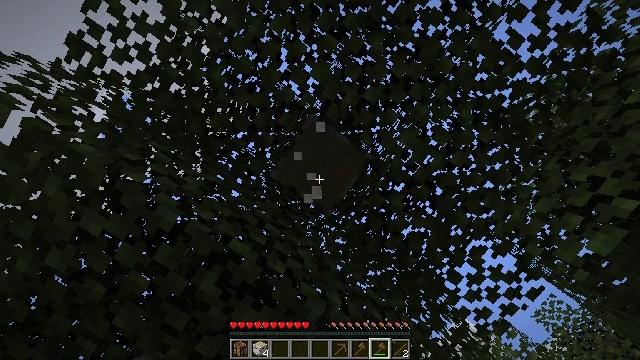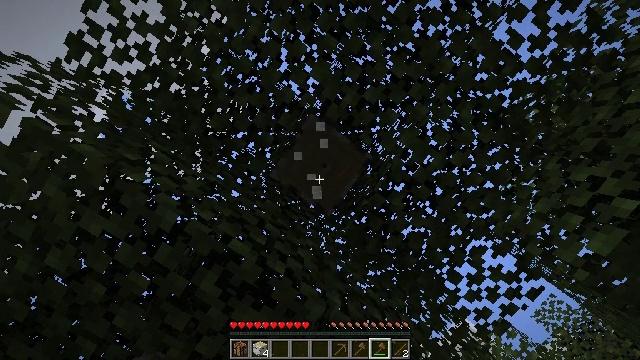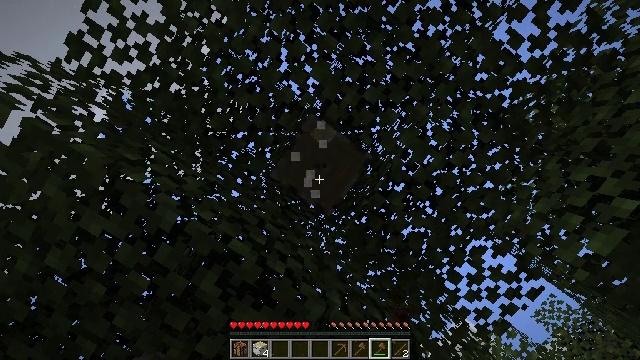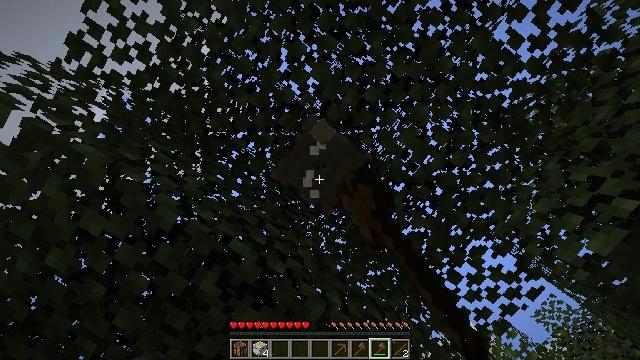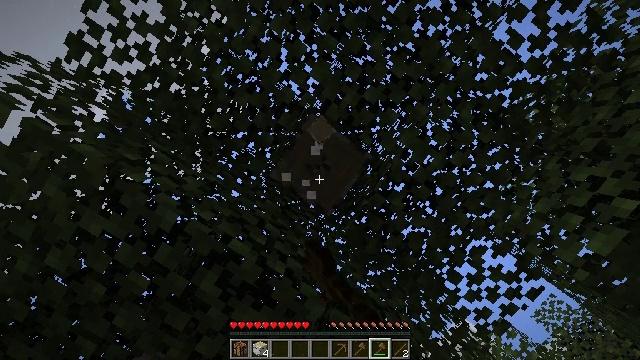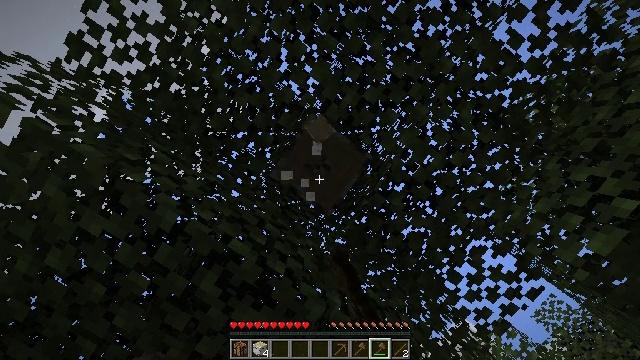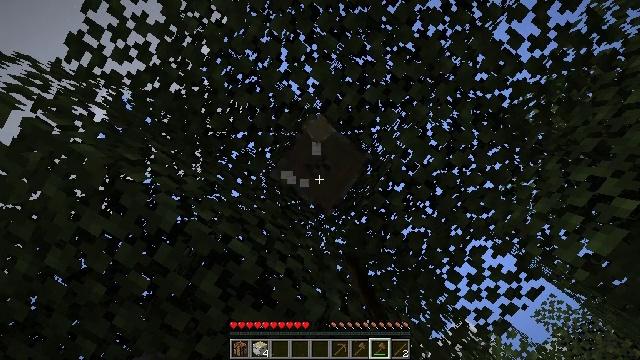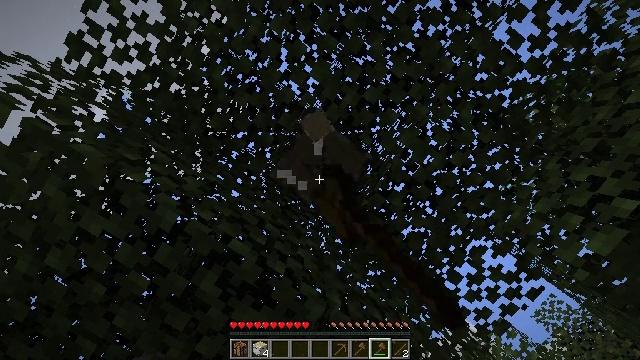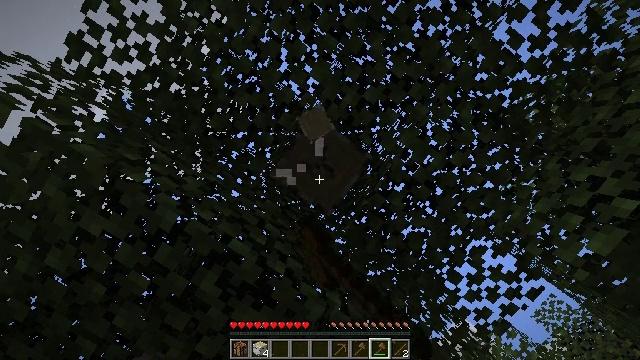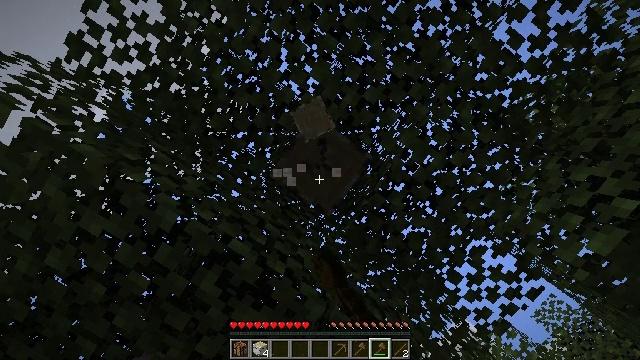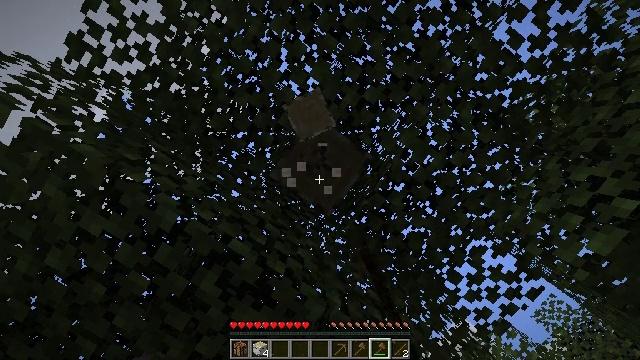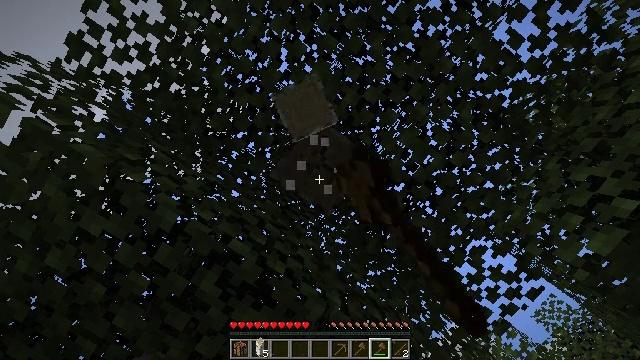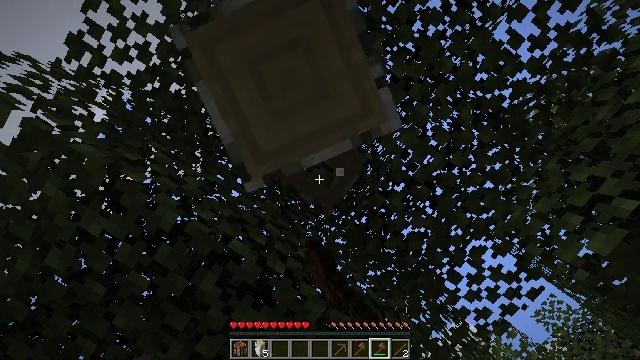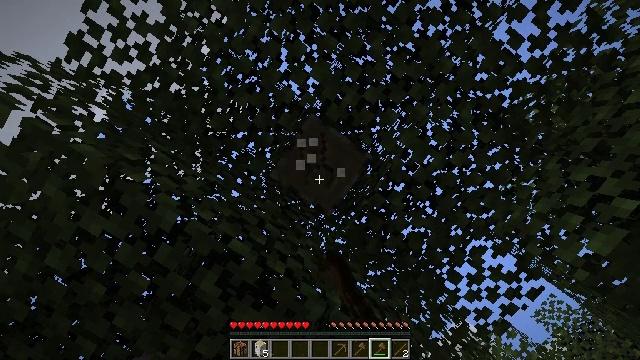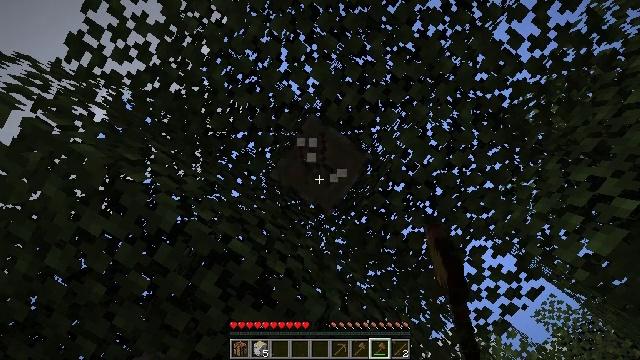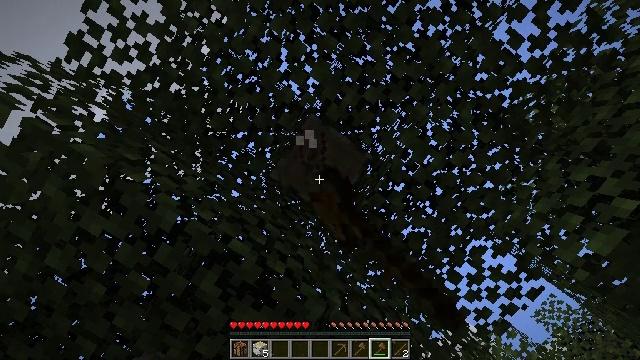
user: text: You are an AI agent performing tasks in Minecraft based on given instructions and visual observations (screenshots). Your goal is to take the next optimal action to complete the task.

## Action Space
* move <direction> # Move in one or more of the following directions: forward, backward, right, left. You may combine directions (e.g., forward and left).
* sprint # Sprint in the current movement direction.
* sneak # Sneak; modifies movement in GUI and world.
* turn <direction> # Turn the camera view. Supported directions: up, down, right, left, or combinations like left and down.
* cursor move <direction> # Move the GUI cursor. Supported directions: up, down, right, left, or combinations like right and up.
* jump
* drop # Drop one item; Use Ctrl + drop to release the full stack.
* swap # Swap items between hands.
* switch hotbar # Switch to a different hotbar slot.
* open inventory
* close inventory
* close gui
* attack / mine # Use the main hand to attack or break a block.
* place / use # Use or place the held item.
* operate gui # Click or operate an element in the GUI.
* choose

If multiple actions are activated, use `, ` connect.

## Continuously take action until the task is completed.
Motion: motion action
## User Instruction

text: Use your axe to get birch logs.
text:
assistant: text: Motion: attack / mine
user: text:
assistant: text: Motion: attack / mine
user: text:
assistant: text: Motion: attack / mine
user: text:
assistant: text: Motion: attack / mine
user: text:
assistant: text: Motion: attack / mine
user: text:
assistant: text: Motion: attack / mine
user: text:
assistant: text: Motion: attack / mine
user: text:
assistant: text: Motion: attack / mine
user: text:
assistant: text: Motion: attack / mine
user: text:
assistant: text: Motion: attack / mine
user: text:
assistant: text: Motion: attack / mine
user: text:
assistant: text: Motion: attack / mine
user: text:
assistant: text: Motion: attack / mine
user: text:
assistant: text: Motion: attack / mine
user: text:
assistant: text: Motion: attack / mine
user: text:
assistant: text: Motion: attack / mine
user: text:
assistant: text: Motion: attack / mine
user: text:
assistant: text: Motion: attack / mine
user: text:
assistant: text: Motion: attack / mine
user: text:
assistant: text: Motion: attack / mine
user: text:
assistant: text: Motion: attack / mine
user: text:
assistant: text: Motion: attack / mine
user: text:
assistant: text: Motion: attack / mine
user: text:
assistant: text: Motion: attack / mine
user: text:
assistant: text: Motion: attack / mine
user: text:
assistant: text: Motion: attack / mine
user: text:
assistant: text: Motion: attack / mine
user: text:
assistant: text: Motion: attack / mine
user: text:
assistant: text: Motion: attack / mine
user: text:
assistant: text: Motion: attack / mine